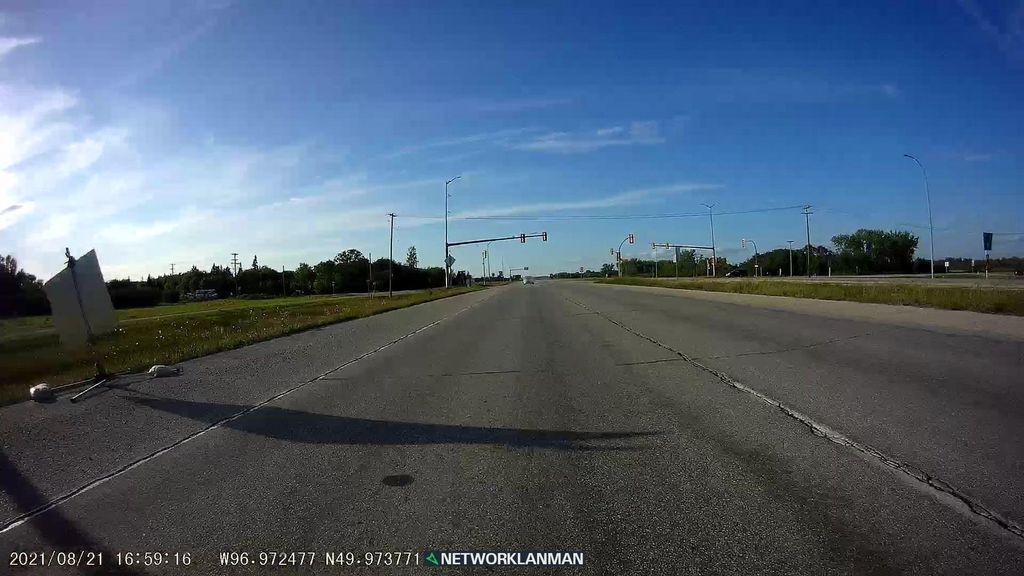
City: winnipeg